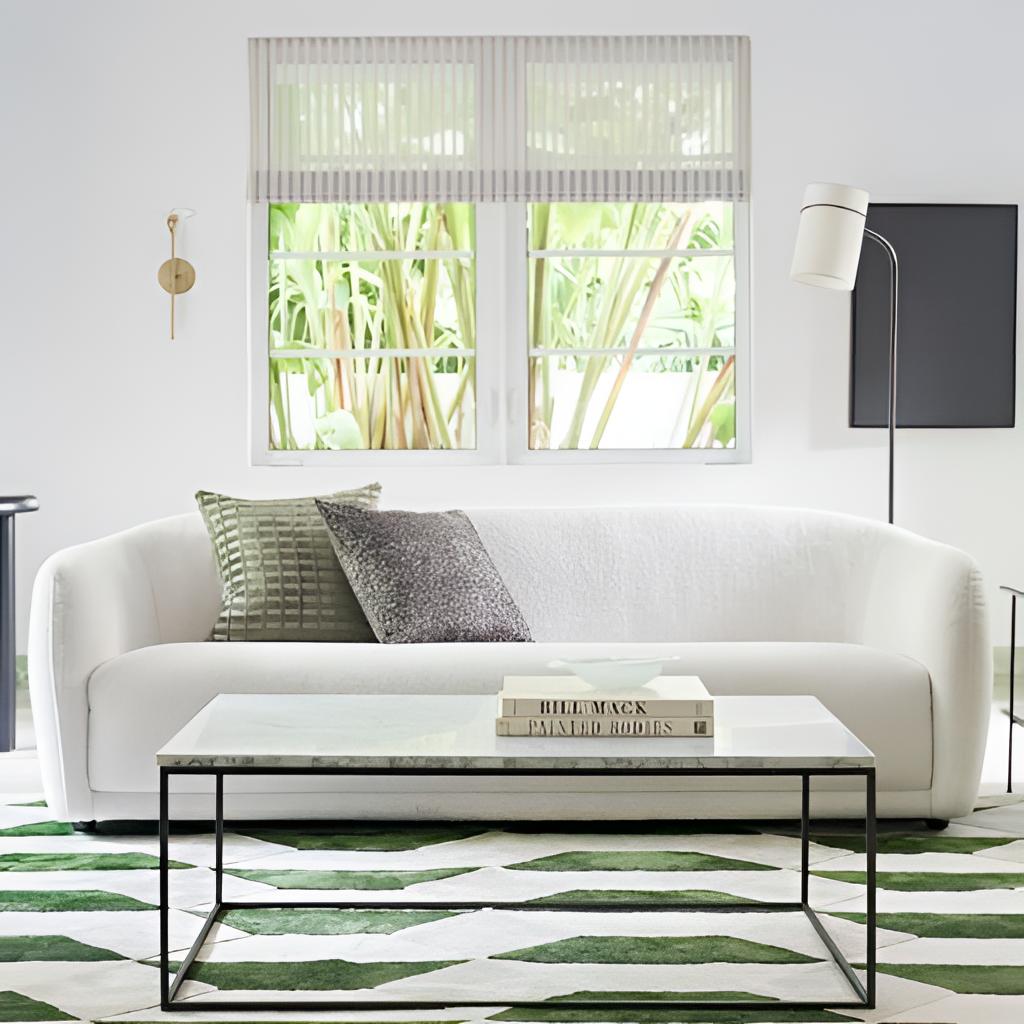
living room, fabric sofa, paint wallpaper, with solid pattern, modern, green tile flooring, with geometric pattern